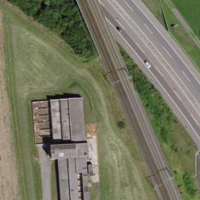
EUNIS habitat code: 57
Species observed at this site:
Caltha palustris